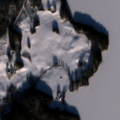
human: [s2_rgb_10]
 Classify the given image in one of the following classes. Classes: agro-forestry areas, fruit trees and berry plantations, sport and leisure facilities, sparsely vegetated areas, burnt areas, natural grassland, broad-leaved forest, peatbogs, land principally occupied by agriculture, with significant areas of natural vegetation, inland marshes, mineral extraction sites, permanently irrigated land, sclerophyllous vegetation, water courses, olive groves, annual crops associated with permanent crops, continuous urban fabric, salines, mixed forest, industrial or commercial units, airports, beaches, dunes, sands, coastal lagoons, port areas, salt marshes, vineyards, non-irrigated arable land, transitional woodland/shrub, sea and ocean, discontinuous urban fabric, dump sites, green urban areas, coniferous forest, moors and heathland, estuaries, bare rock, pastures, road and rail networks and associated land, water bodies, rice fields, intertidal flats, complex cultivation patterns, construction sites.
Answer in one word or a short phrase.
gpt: land principally occupied by agriculture, with significant areas of natural vegetation, coniferous forest, transitional woodland/shrub, water bodies